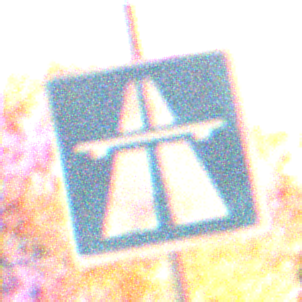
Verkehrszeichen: Autobahn
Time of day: Night
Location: Outdoor (Nature)
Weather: Clear
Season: NotSpecified
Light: Natural